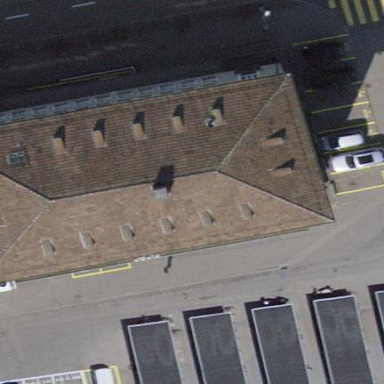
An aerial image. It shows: Gabled-roof building that houses supermarket.